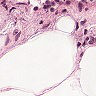
Metastatic tissue present: no